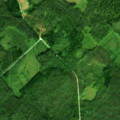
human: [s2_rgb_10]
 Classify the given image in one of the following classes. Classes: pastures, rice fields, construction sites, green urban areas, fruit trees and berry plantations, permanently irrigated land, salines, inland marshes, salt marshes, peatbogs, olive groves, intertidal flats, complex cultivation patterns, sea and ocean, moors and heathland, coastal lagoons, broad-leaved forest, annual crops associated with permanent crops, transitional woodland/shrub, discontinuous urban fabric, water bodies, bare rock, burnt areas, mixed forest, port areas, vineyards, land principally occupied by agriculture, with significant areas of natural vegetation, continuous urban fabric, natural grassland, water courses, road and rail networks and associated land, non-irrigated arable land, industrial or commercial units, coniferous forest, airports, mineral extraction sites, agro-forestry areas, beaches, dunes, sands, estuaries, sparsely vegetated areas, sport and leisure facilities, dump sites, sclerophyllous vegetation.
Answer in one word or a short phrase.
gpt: coniferous forest, mixed forest, transitional woodland/shrub